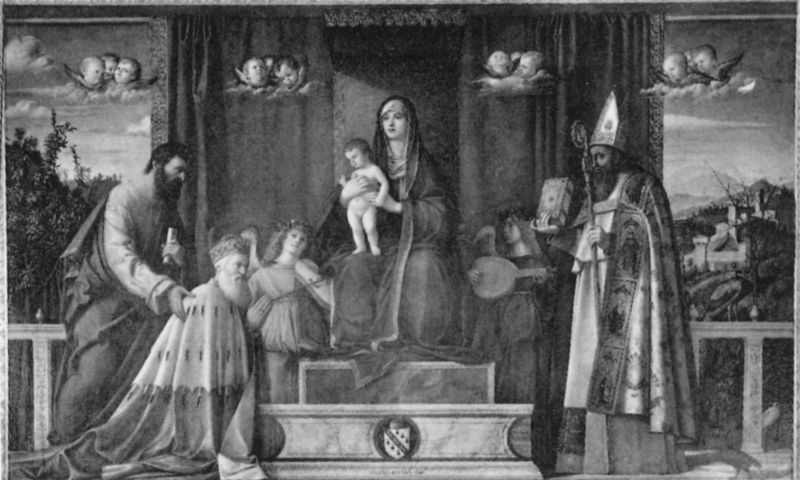
Titel: Votivbild des Dogen Agostino Barbarigo
Künstler: Giovanni Bellini
Standort: Murano, S. Pietro Martire (EU - I)
Schlagwörter: flügel, gemälde, gott, mann, menschen, fenster, frau, schwarz, weiss, zimmer, schleier, bibel, vorhang, kind, engel, querformat, bischof, könig, foto, buch, scharz, altar, wappen, christus, jesus, krönung, putten, taufe, maria, jesuskind, schwerzweiss, mumhang, vorhangt